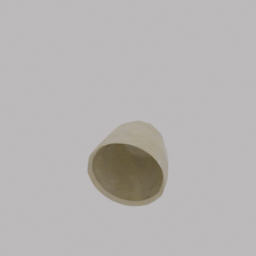
Label: decoration